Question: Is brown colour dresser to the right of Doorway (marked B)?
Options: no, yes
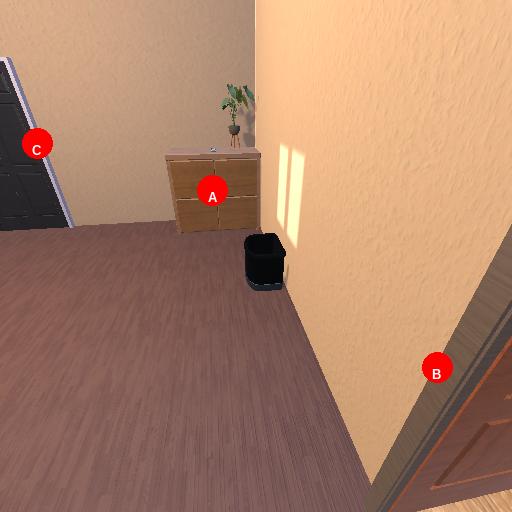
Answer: no